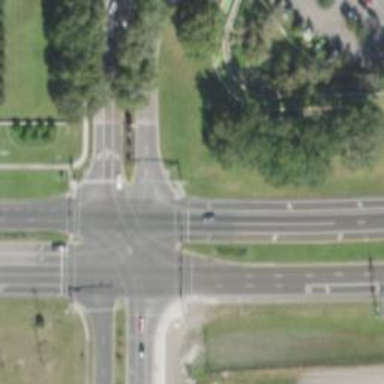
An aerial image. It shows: Footway crossing with zebra markings.